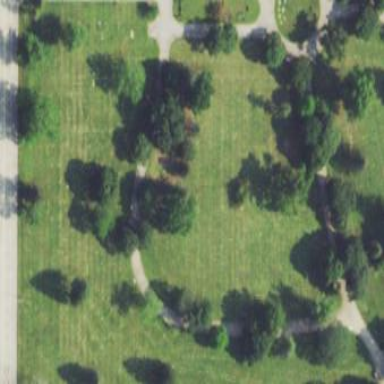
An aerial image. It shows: Cemetery.